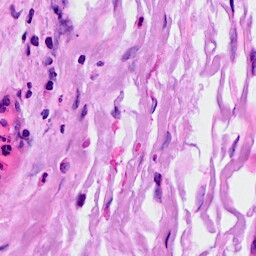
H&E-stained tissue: Breast